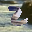
Label: 2